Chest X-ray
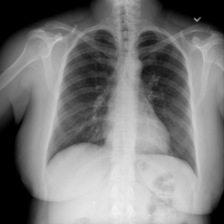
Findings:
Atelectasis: negative
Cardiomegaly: negative
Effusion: negative
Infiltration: negative
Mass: negative
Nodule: negative
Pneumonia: negative
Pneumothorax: negative
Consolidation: negative
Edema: negative
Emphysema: negative
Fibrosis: negative
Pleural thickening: negative
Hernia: negative